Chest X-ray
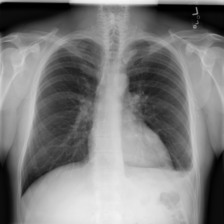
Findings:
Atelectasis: negative
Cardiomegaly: negative
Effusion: positive
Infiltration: negative
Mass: negative
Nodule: positive
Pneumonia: negative
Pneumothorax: negative
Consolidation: negative
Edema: negative
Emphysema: negative
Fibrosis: negative
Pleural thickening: negative
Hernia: negative